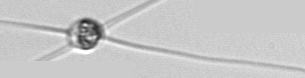
Label: Chaetoceros_danicus